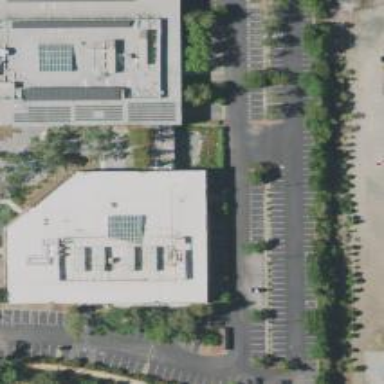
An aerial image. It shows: Office building.